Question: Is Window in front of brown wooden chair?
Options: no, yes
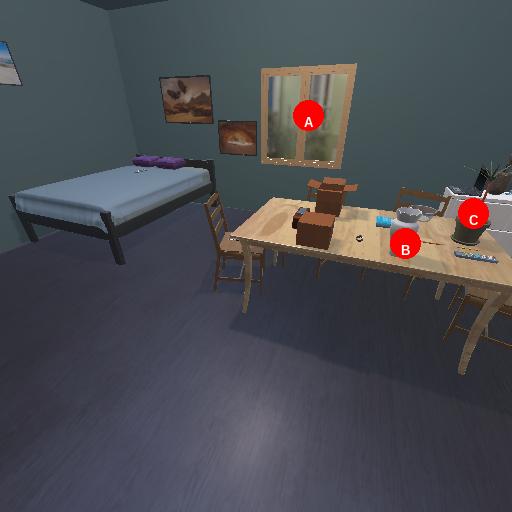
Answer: no